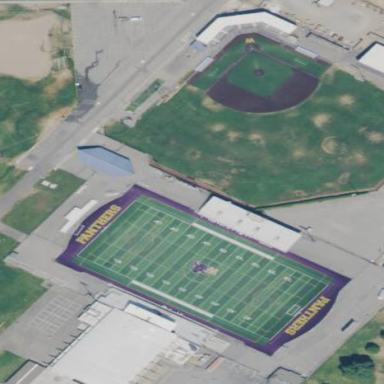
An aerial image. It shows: American football pitch.